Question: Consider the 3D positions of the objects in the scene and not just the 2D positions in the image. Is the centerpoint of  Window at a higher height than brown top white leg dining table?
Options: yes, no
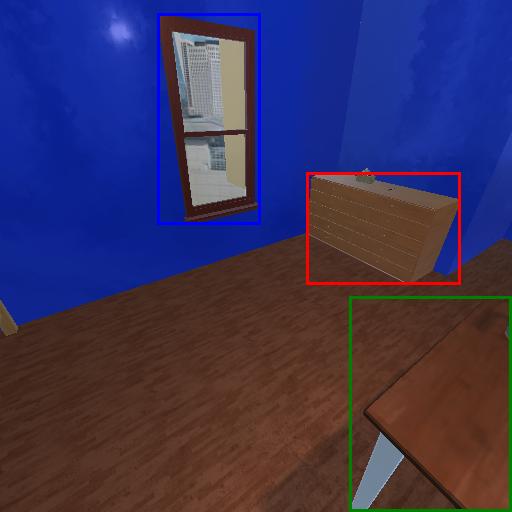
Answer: yes